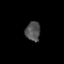
Tissue: prostate
Cell type: Epithelial cells
Senescence score: 0.3531
Nuclear area (px): 277
Mean DAPI intensity: 82.04